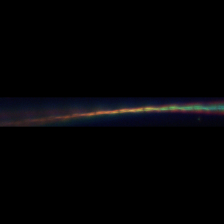
Taxon: Psuedo-nitzschia
Group: Diatoms